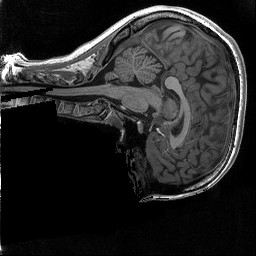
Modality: T1w
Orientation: sagittal
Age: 20
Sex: female
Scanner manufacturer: siemens
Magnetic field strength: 3 T
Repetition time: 2.3 s
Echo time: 0.00298 s